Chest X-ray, PA view. Patient: 44 years old, sex M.
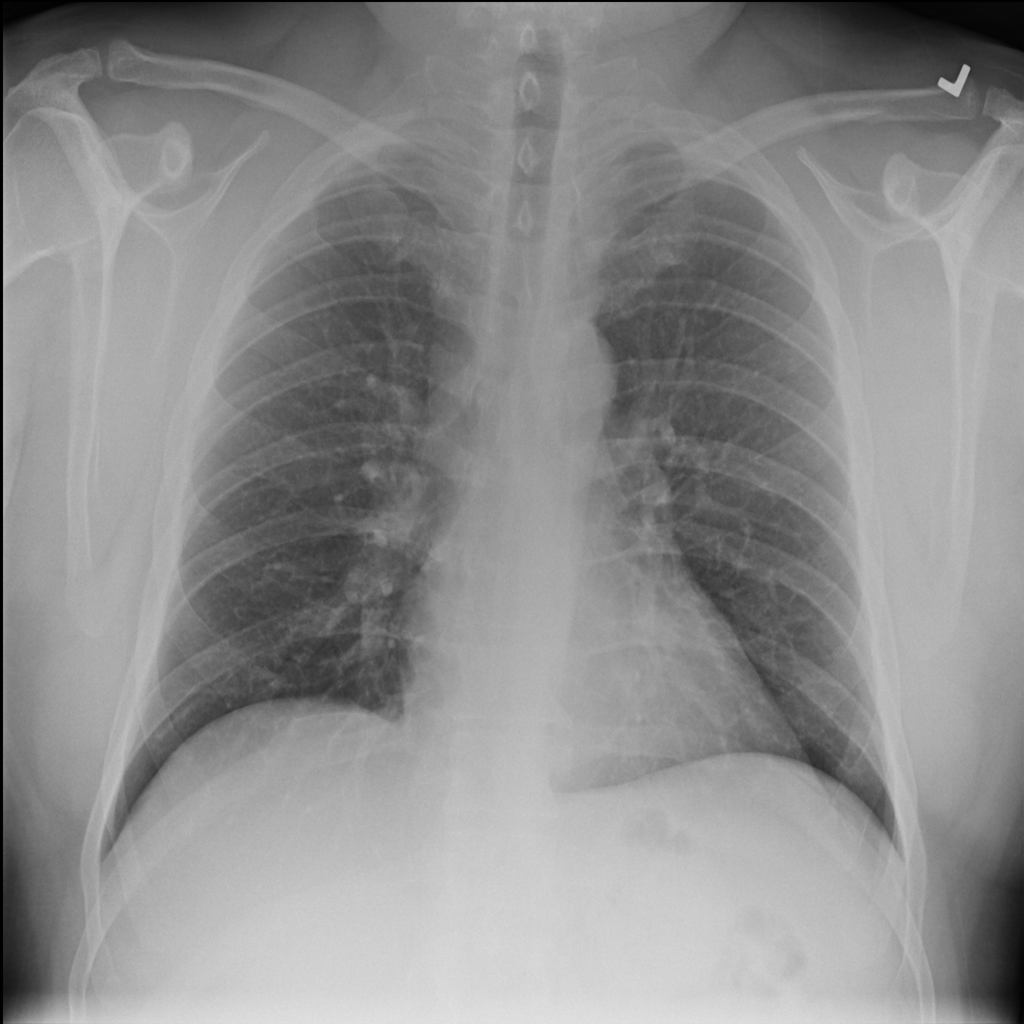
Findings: No Finding